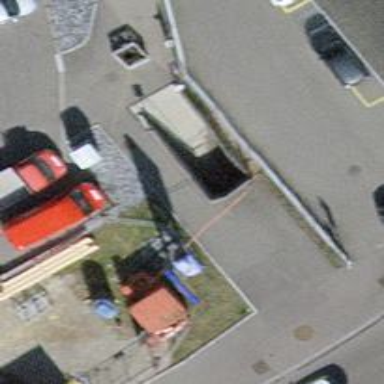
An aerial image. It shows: Concrete steps with ramp available for accessibility.